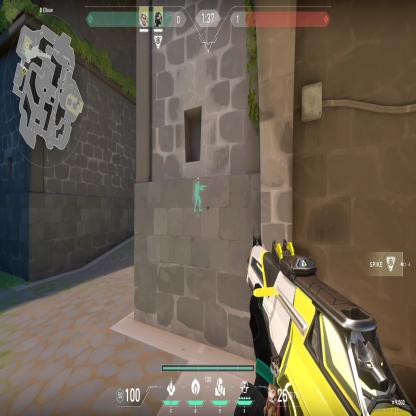
Label: teammate